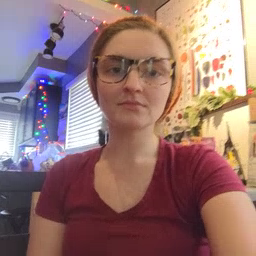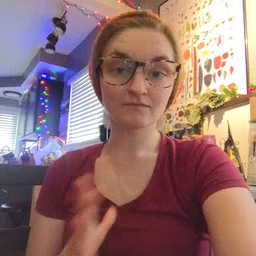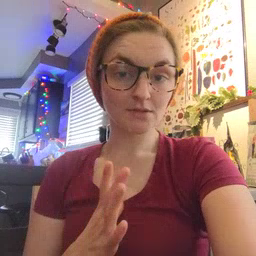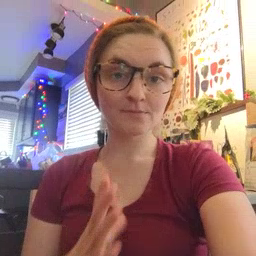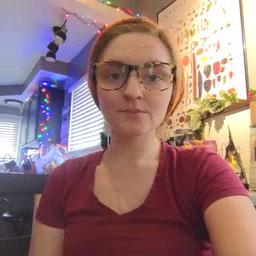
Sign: fine